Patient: sex M, age 72
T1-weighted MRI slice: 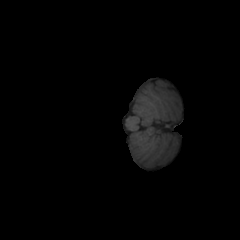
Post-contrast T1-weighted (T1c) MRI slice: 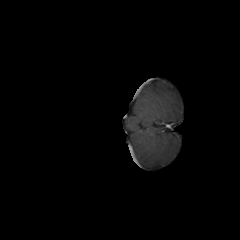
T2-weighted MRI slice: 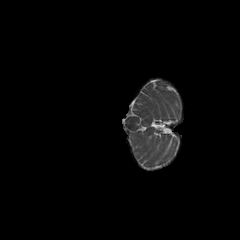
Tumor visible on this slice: no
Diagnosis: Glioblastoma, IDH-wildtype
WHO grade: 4